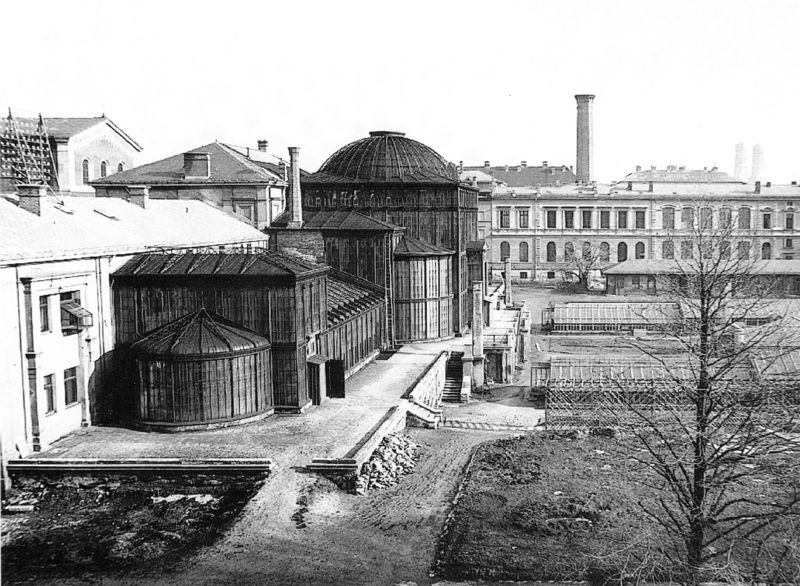
Titel: Botanischer Garten in München mit Gewächshäusern von Westen (Foto um 1890)
Künstler: August von Voit
Standort: München
Institution: Botanischer Garten
Schlagwörter: baum, dunkel, himmel, schatten, weiß, bäume, landschaft, sand, stadt, äste, fenster, glas, grau, hell, holz, licht, schwarz, tür, zeichnung, anlage, dach, eis, gebäude, haus, park, rasen, schnee, weg, wiese, architektur, steine, bild, ast, erde, häuser, zweige, sonne, wege, boden, kamin, kamine, kreis, rund, schornstein, turm, garten, deutschland, fassade, fläche, leer, dächer, giebel, mauer, schornsteine, gelände, kahl, hof, winter, fabrik, platz, schlot, industrie, kuppel, treppe, treppen, um 1900, metall, aufgang, stufen, transparent, halle, anbau, foto, fotografie, kirchtürme, photographie, schlote, eingang, eisen, kuppeln, moschee, türme, münchen, beton, technik, zweig, rückseite, hinten, druck, schwarz-weiss, stich, photo, skelett, glasfenster, industrialisierung, konstruktion, gärtnerei, gewächshaus, ausgang, blattlos, frost, esse, rampe, fotographie, botanischer garten, fabrikgebäude, glasfassade, glaspalast, orangerie, stahl, voit, bau, laube, firma, oktogon, wintergarten, kessel, lager, frauenkirche, bauwerk, glashaus, baustelle, industrielandschaft, stromleitung, hallen, vorplatz, glaskuppel, gebaude, erhöht, komplex, gotteshaus, werk, industriearchitektur, fabrikhalle, halde, gas, ausbau, anlieferzone, architekturfotografie, eisen glaskonstruktion, gewächshäuser, gärnterei, hinterseite, industriegelände, industrilisierung, lüftung, palmenhaus, plattform, schwarz-weis, werksgelände, treibhaus, trist, ingenieurbaukunst, telefonleitung, 19. jahrhundert, elektroleitungen, altes gebäude, wintergärten